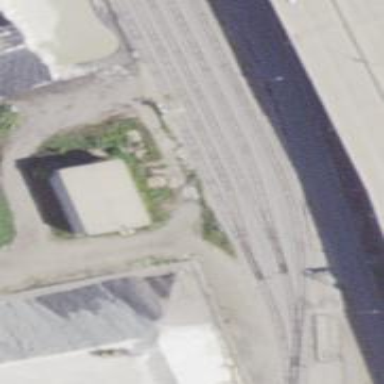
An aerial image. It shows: Railway spur service.